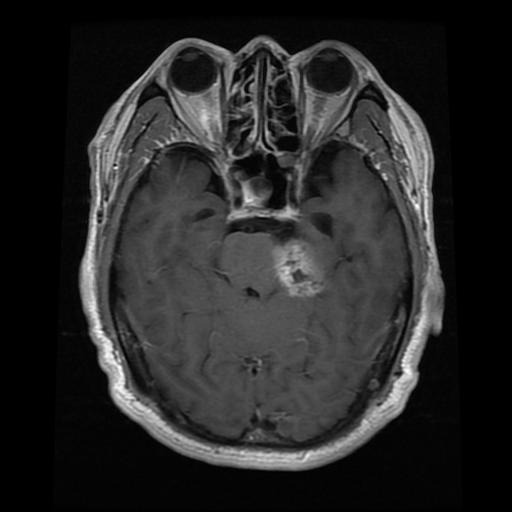
Label: meningioma